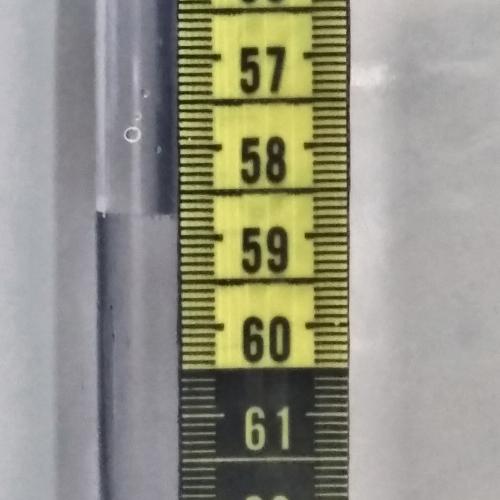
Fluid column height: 58.7 cm